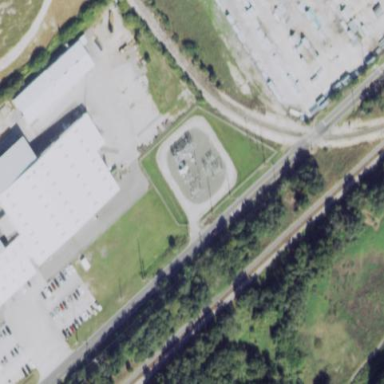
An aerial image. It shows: Outdoor distribution power substation.